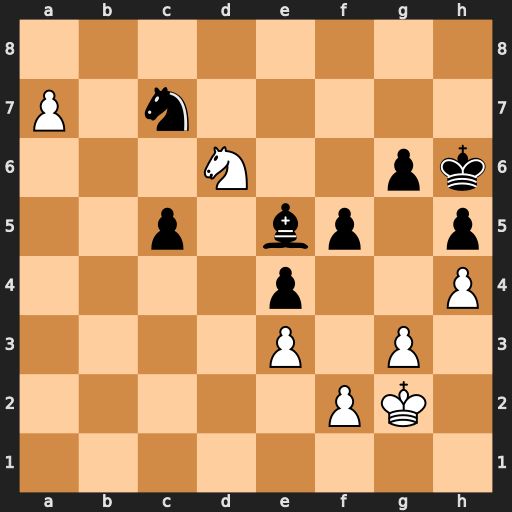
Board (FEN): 8/P1n5/3N2pk/2p1bp1p/4p2P/4P1P1/5PK1/8
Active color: w
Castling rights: -
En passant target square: -
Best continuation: Nf7+ Kg7 Nxe5